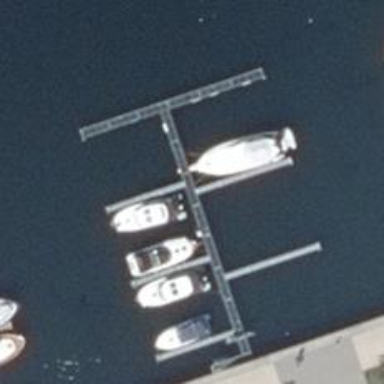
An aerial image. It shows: Man-made pier.